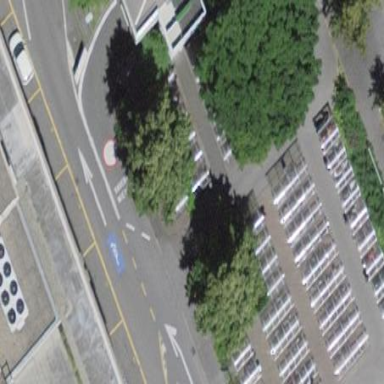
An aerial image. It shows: Bicycle parking area with rack.